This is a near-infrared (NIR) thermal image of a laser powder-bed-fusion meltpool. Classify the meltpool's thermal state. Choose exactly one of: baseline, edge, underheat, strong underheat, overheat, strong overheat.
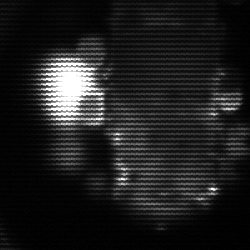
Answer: strong underheat